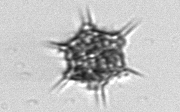
Label: Dictyocha